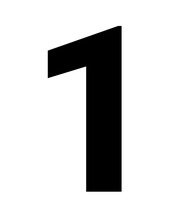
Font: Roboto_ExtraBold